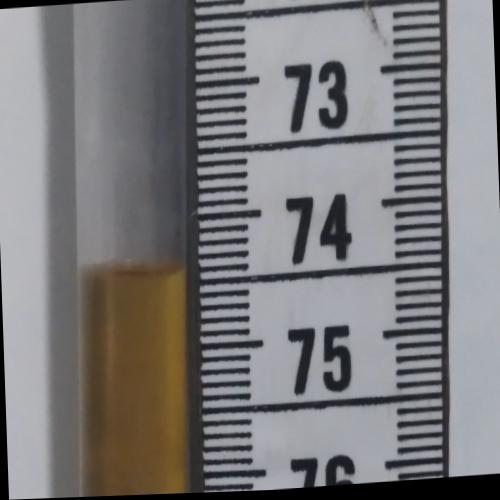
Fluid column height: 74.4 cm